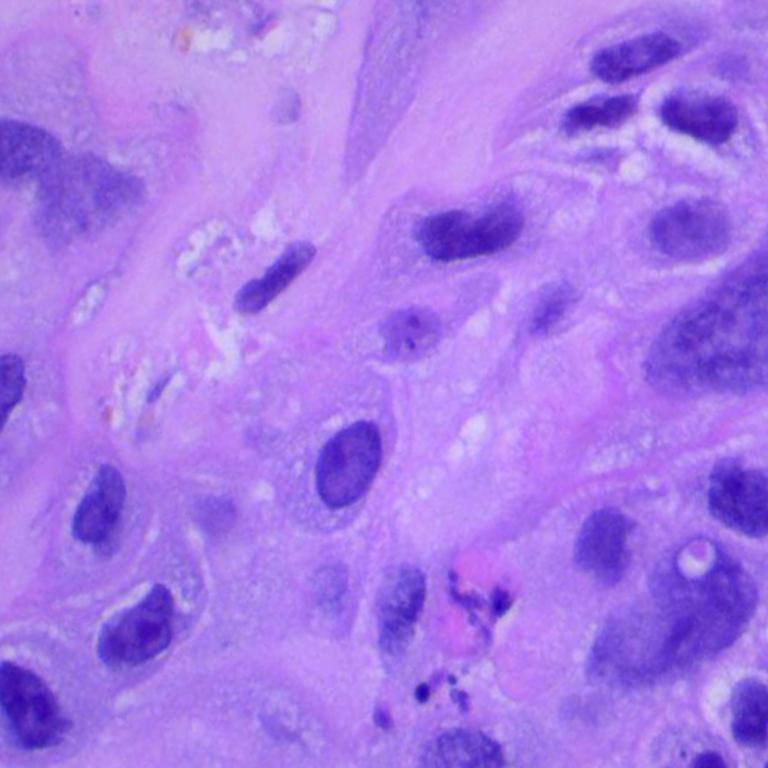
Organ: lung
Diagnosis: squamous carcinomas